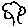
Label: tree